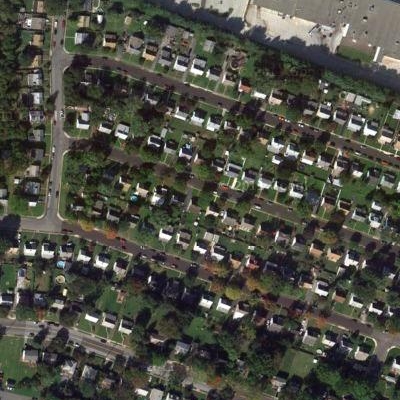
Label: Resident